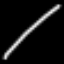
Label: line